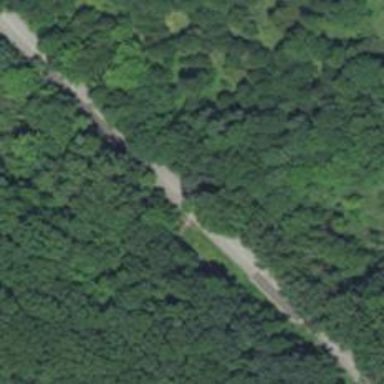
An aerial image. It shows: Natural surface path on bridge.